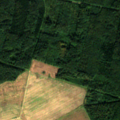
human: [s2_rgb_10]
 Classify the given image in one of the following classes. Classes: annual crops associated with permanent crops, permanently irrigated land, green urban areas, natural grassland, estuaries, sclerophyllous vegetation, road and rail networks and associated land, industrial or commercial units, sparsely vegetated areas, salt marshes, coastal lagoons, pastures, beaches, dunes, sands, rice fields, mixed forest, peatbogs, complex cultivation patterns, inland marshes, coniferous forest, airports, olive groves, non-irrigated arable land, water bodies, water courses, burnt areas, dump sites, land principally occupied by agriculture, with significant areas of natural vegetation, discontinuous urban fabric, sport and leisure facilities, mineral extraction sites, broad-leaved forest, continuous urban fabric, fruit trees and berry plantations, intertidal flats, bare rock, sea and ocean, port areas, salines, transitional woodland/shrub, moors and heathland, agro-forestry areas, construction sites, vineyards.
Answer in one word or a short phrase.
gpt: non-irrigated arable land, broad-leaved forest, transitional woodland/shrub